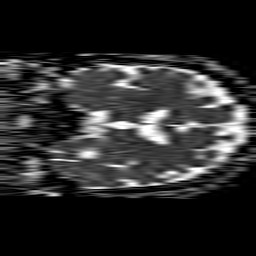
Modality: ADC
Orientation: coronal
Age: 66
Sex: male
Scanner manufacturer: philips
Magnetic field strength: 1.5 T
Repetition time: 4.6 s
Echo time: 0.09059 s